Question: I am writing a small application (Audio player with features);
I use slider and progress bar to show a progress of current track. But When track is changed a progressBar and Slider take old position (with random chance);

Here is a code of fxml:
'''
<StackPane layoutY="64.0" prefHeight="20.0" prefWidth="492.0" AnchorPane.leftAnchor="26.0" AnchorPane.rightAnchor="24.0">
<children>
<ProgressBar id="progress" fx:id="progressBar" cache="true" cacheHint="QUALITY" disable="true" maxHeight="-1.0" maxWidth="1.7976931348623157E308" minHeight="-Infinity" minWidth="-Infinity" opacity="1.0" prefHeight="9.0" prefWidth="-1.0" progress="0.0" />
<Slider fx:id="progressSlider" disable="false" opacity="1.0" value="0.0" />
</children>
</StackPane>
'''
when new track overrides the old graphic, it gone.
Can anybody help me?
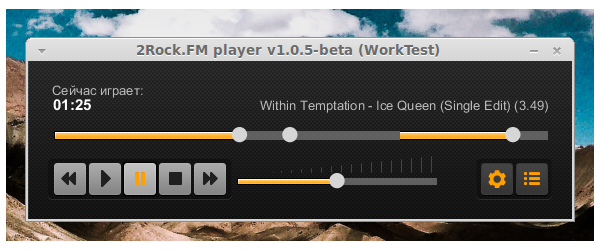
Answer: I solved this issue. I had to call new JavaFX thread from JavaFX thread;
'''
Platform.runLater(new Runnable(){......});
'''